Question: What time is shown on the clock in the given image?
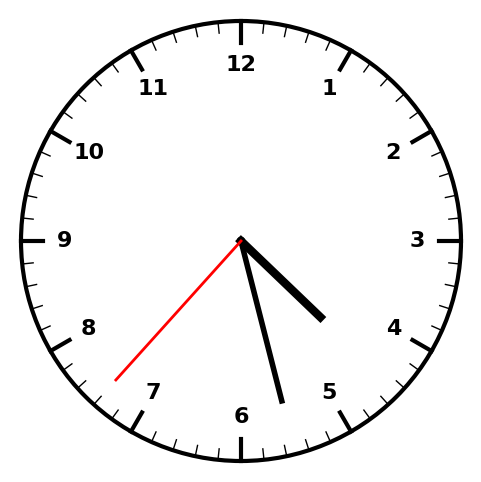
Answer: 04:27:37